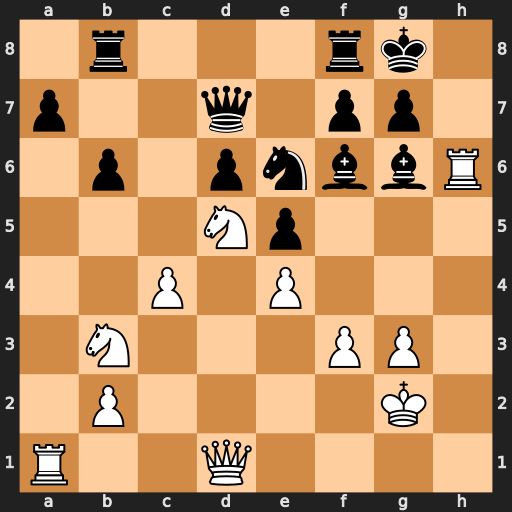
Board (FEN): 1r3rk1/p2q1pp1/1p1pnbbR/3Np3/2P1P3/1N3PP1/1P4K1/R2Q4
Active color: w
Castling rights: -
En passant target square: -
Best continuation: Qh1 gxh6 Nxf6+ Kg7 Nxd7